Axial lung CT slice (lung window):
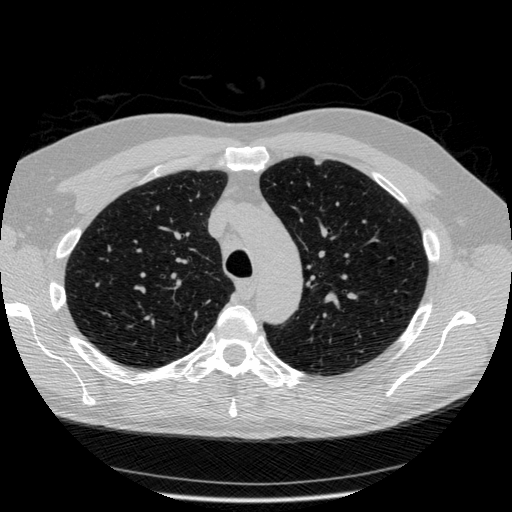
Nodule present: no